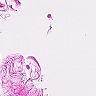
Metastatic tissue present: no